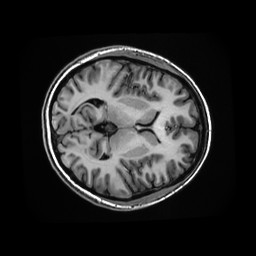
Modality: T1w
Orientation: axial
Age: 23
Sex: female
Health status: healthy
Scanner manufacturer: ge
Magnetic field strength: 3 T
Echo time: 0.0052 s